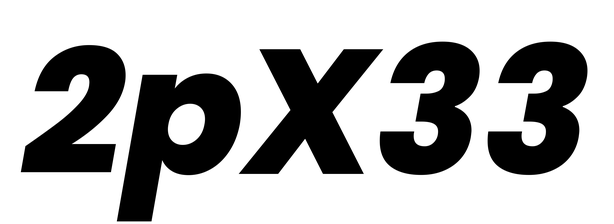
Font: Poppins-ExtraBoldItalic